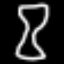
Label: hourglass